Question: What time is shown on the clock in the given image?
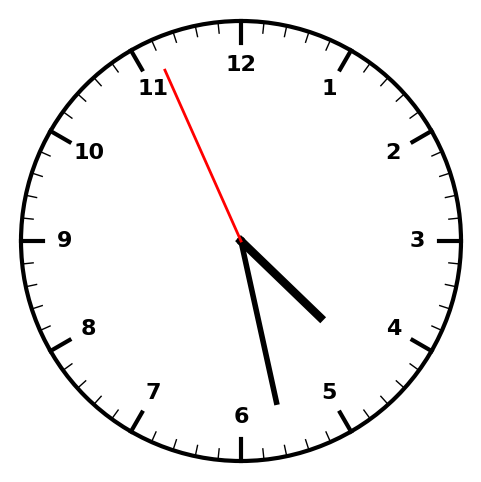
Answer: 04:27:56